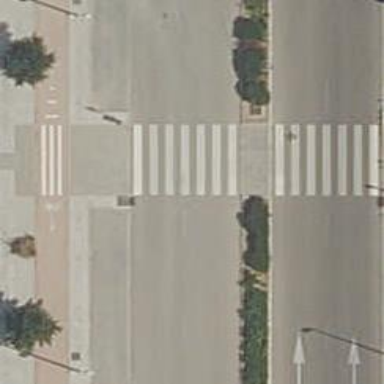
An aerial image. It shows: Uncontrolled road crossing.